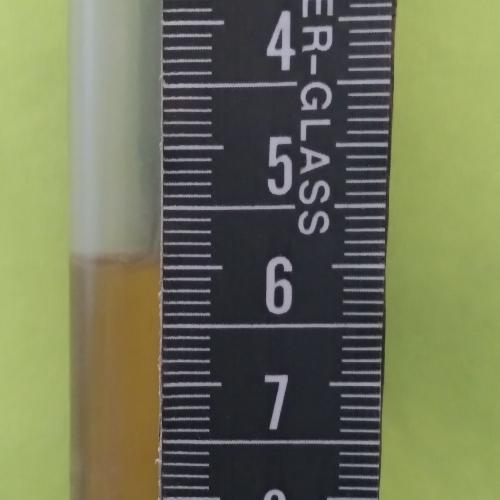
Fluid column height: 5.9 cm